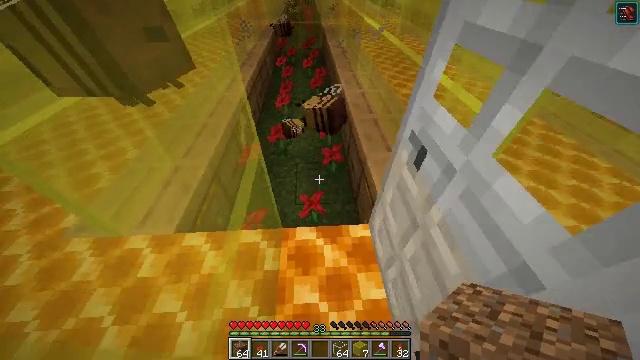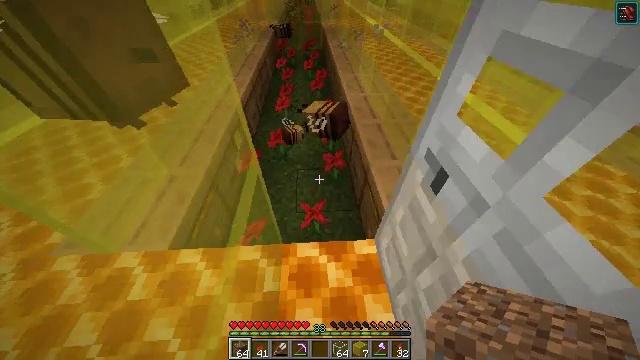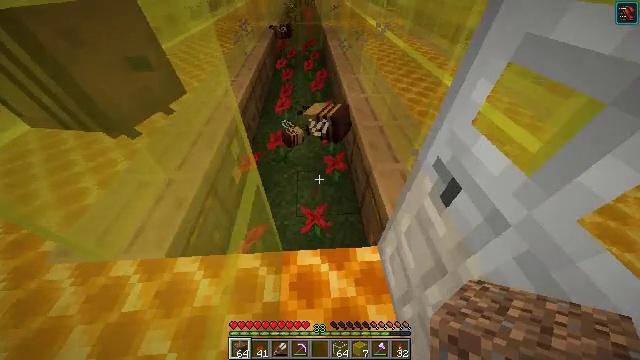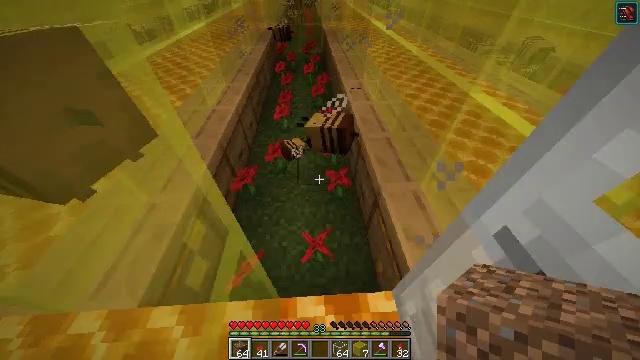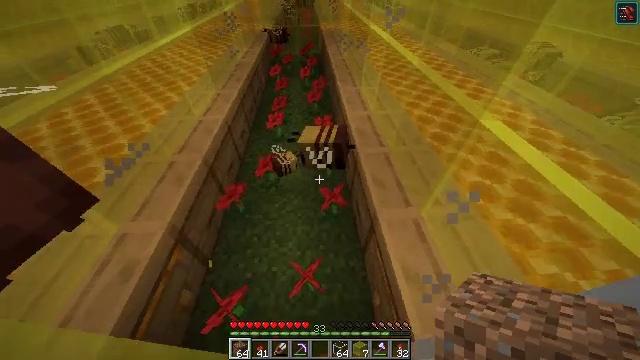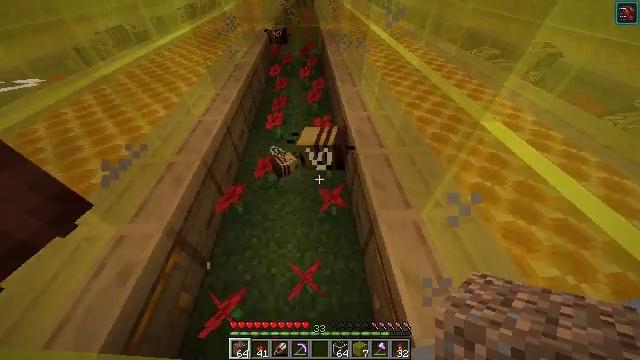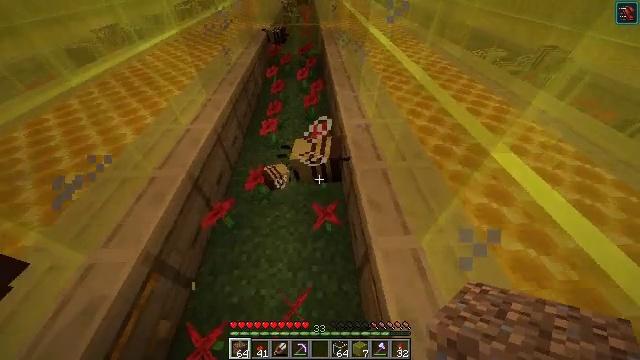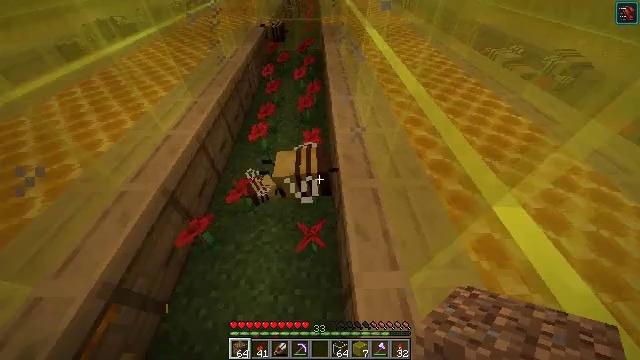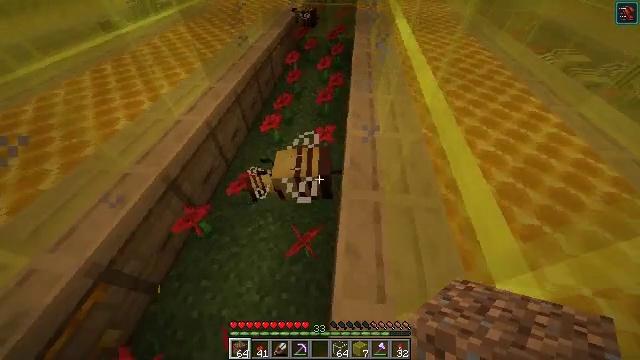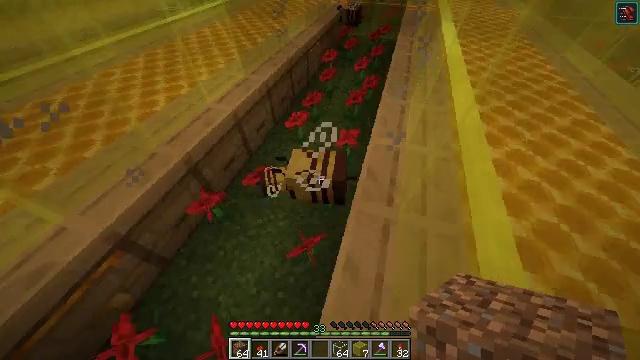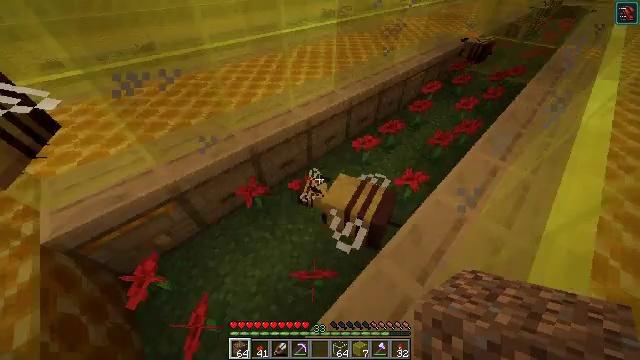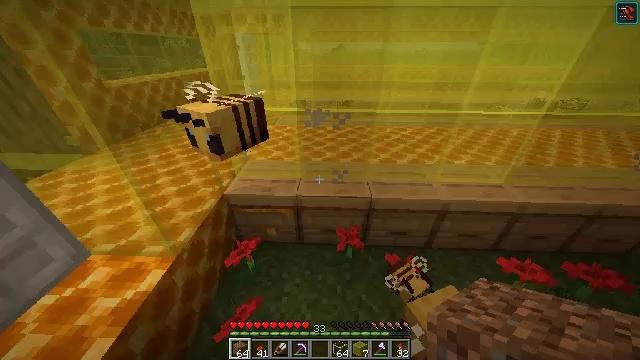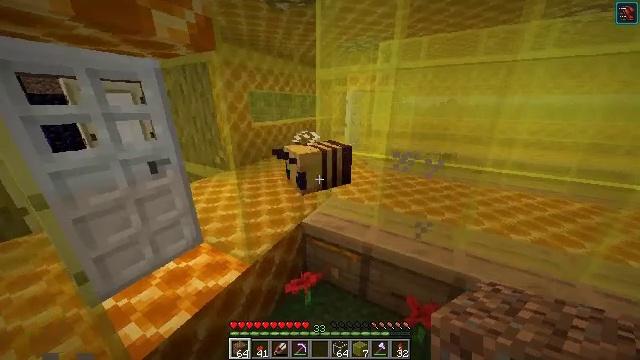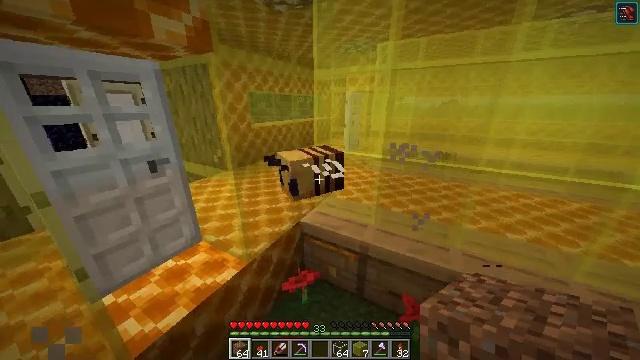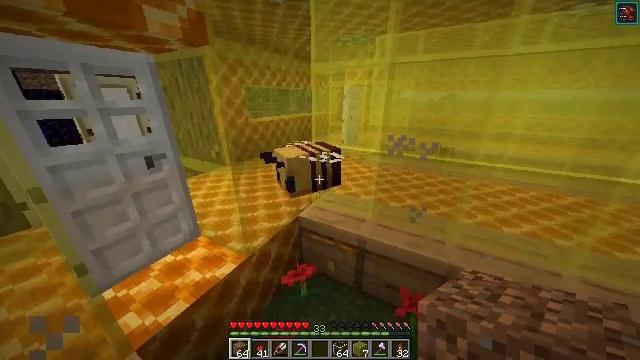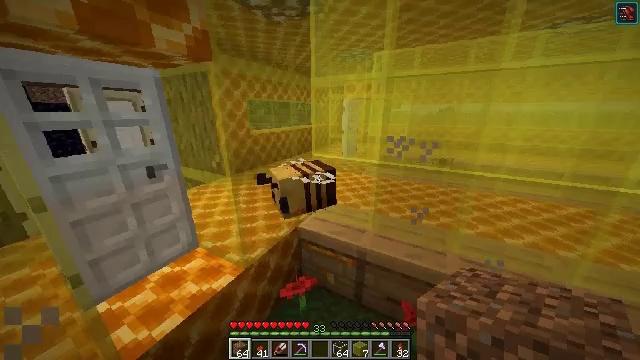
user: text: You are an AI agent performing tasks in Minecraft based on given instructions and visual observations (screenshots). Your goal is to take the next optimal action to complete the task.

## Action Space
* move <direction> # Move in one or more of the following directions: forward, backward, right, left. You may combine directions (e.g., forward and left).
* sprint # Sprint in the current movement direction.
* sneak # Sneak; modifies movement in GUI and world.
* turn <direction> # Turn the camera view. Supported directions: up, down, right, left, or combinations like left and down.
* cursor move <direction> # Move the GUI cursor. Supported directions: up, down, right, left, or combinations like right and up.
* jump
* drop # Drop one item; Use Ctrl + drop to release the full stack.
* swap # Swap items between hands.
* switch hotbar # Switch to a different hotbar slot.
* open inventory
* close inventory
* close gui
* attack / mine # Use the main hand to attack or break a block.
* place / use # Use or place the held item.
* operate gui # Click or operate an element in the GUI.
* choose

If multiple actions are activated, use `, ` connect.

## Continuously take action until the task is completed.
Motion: motion action
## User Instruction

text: Use 4 honeycombs to craft a honeycomb block.
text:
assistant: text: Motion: move forward and move left
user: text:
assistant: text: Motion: move forward
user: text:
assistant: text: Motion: move forward
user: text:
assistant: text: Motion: move forward and move right
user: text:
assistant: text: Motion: move forward and move right
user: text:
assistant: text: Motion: move forward and move right
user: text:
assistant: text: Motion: move forward and move right, turn left and down
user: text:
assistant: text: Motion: move forward and move right, turn left and down
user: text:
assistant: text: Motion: move forward and move right, turn left
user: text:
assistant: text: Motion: move right, turn left and up
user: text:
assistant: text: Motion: turn left and up
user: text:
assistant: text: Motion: turn left and up
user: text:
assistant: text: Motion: no_op
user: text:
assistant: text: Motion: turn down
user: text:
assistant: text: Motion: turn up
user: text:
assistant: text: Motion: no_op
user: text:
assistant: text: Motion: turn left
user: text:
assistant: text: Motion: no_op
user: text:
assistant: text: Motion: turn left and down
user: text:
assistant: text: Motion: turn left and down
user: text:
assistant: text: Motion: turn left and down
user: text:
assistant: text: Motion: no_op
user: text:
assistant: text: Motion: no_op
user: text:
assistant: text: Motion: no_op
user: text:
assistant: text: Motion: no_op
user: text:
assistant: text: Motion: turn left and down
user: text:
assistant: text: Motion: turn left and down
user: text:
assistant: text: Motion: turn down
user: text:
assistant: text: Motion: turn left and down
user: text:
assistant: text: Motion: use / place